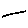
Label: line